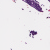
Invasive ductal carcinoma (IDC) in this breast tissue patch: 0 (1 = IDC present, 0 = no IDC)